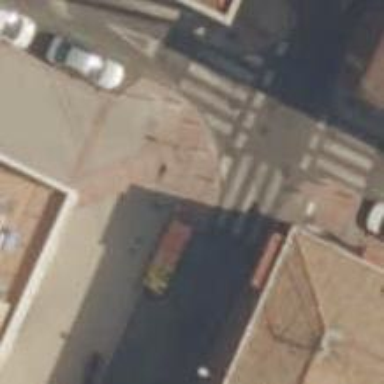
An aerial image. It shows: Uncontrolled zebra crossing on footway.